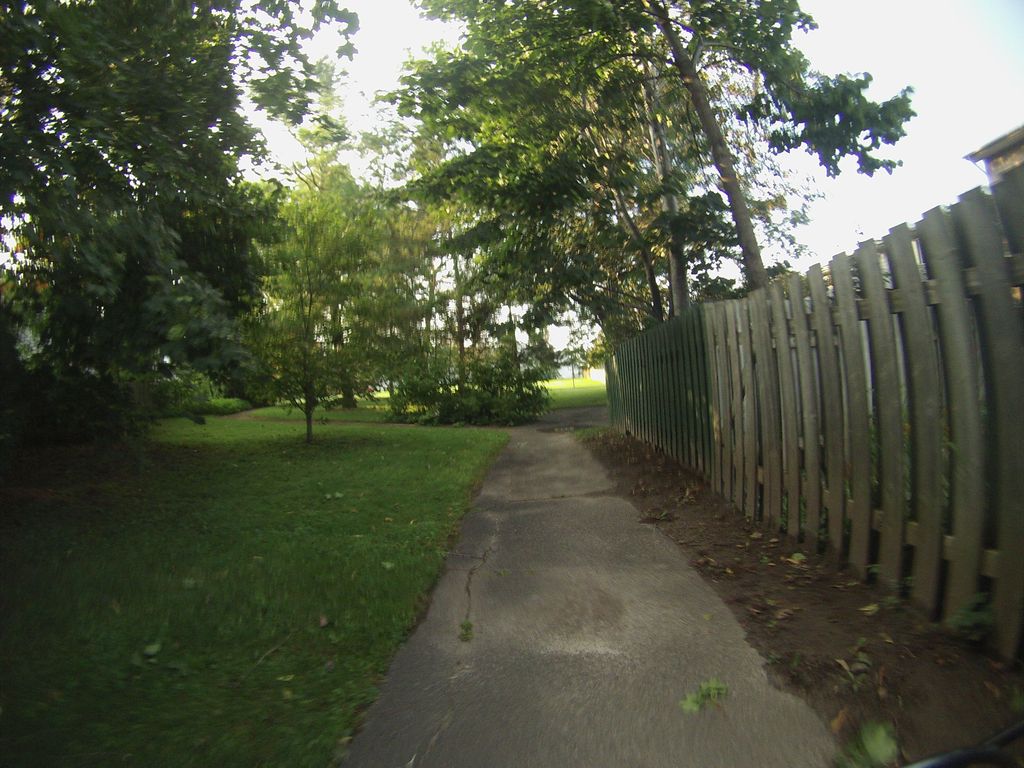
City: ottawa-gatineau